Question: In my MVC4 web application I have two buttons that I want to display next to each other. One is used to POST a form to the server and the other button is used to make a GET request (so basically a link with button markup).
The problem is that they now both display on a different height inline (while they both use the same CSS) for a to me unknown reason.
This is a visual representation in FireFox of the issue:

The HTML with Razor looks as follows:
'''
<td align="right">
<!-- LEFT POST BUTTON -->
@using (Html.BeginForm("SettleWithSalary", "Transaction"))
{
@Html.AntiForgeryToken()
@Html.ValidationSummary()
@Html.HiddenFor(id => item.UserId)
@Html.HiddenFor(balance => item.Total)
<button type="submit" class="btn btn-green">Settle</button>
}
</td>
<td>| <!--RIGHT GET BUTTON-->
@Html.ActionLink("Details", "Overview", "Transaction",
new { id = item.UserId }, new { @class = "btn btn-green" })
</td>
'''
And the resulting HTML in the browser like this:
'''
<td align="right">
<form action="/Transaction/SettleWithSalary" method="post">
<input name="__RequestVerificationToken" type="hidden" value="***blabla" />
<div class="validation-summary-valid" data-valmsg-summary="true">
<ul>
<li style="display:none"></li>
</ul>
</div>
<!-- Two hidden fields with lots of information -->
<button type="submit" class="btn btn-green">Settle</button>
</form>
</td>
<td> |
<a class="btn btn-green" href="/Transaction/Overview/2">Details</a>
</td>
'''
What I want is the Settle button to be aligned vertically with the Details button. I tried putting a div with 'style="float: none; vertical-align: top' around the button element which does not work. Also putting a 'style="position: absolute;"' in the button just displays them on top of each other with the Settle button lower than the Details button. In short, I have no clue how to solve this.
Does anybody here know why they are displayed on different heights and how this can be solved?
See <URL> for a demonstration.
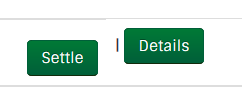
Answer: Different browsers set different default CSS rules in there browsers known as .
:
'ul' inside the container 'validation-summary-valid' has default 'margin'. So reset 'ul' 'margin' to '0'.
'''
.validation-summary-valid ul {
margin:0;
}
'''
Or you can the whole user agent styles by including a or a (Google any of these and find).